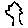
Label: tree